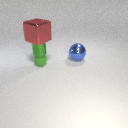
large red metal cube above small green metal cylinder